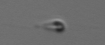
Label: flagellate_morphotype3